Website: bh-photo
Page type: store-pickup
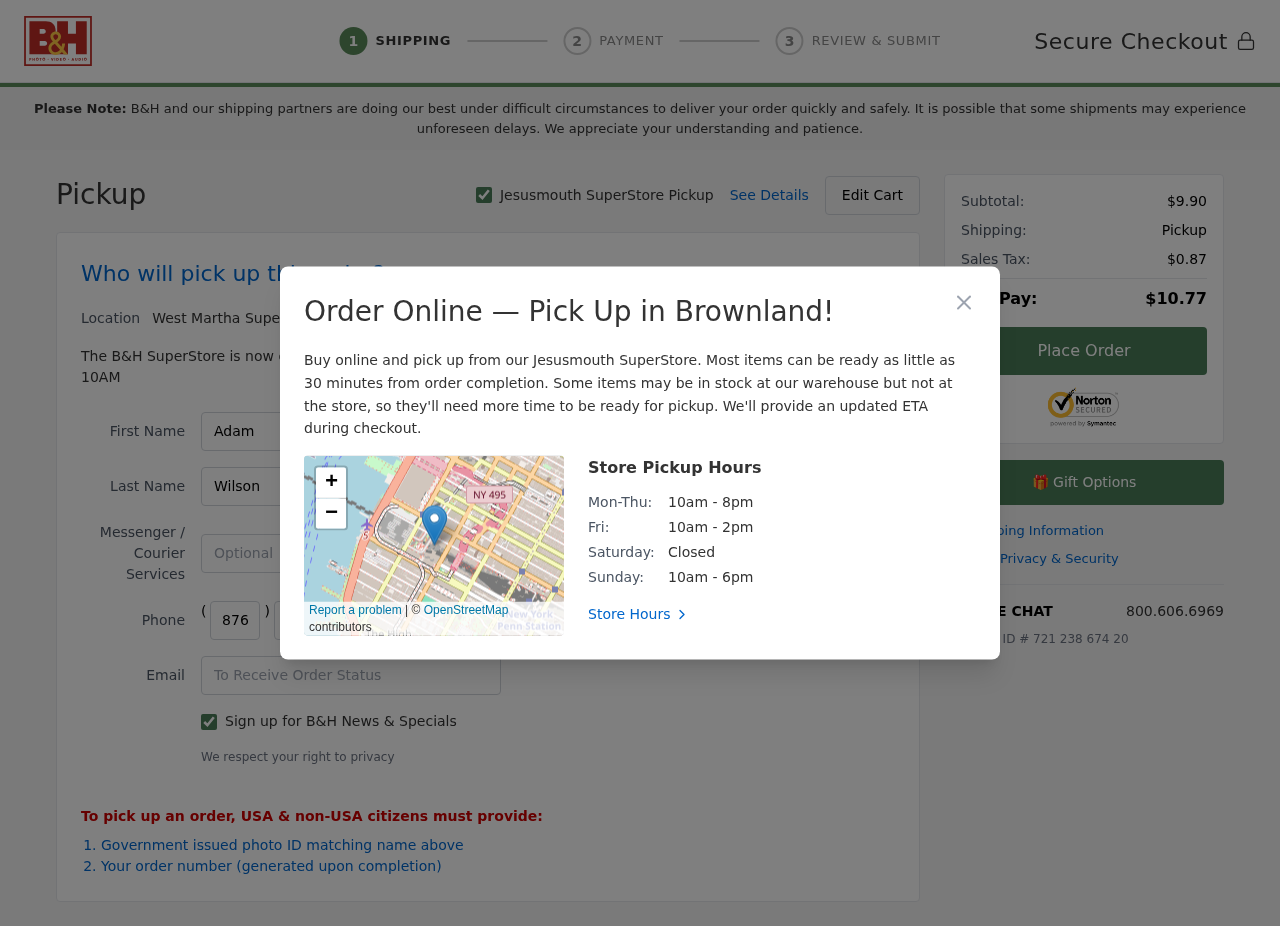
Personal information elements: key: PII_CITY
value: Jesusmouth
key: PII_CITY2
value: West Martha
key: PII_CITY3
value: Brownland
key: PII_EMAIL
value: awilson@gmail.com
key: PII_FIRSTNAME
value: Adam
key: PII_LASTNAME
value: Wilson
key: PII_PHONE_AREA
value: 876
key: PII_PHONE_PREFIX
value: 656
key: PII_PHONE_SUFFIX
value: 5516
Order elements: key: ORDER_SUBTOTAL
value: $9.90
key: ORDER_TAX
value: $0.87
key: ORDER_TOTAL
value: $10.77
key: ORDER_ID
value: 721 238 674 20